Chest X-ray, PA view. Patient: 48 years old, sex M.
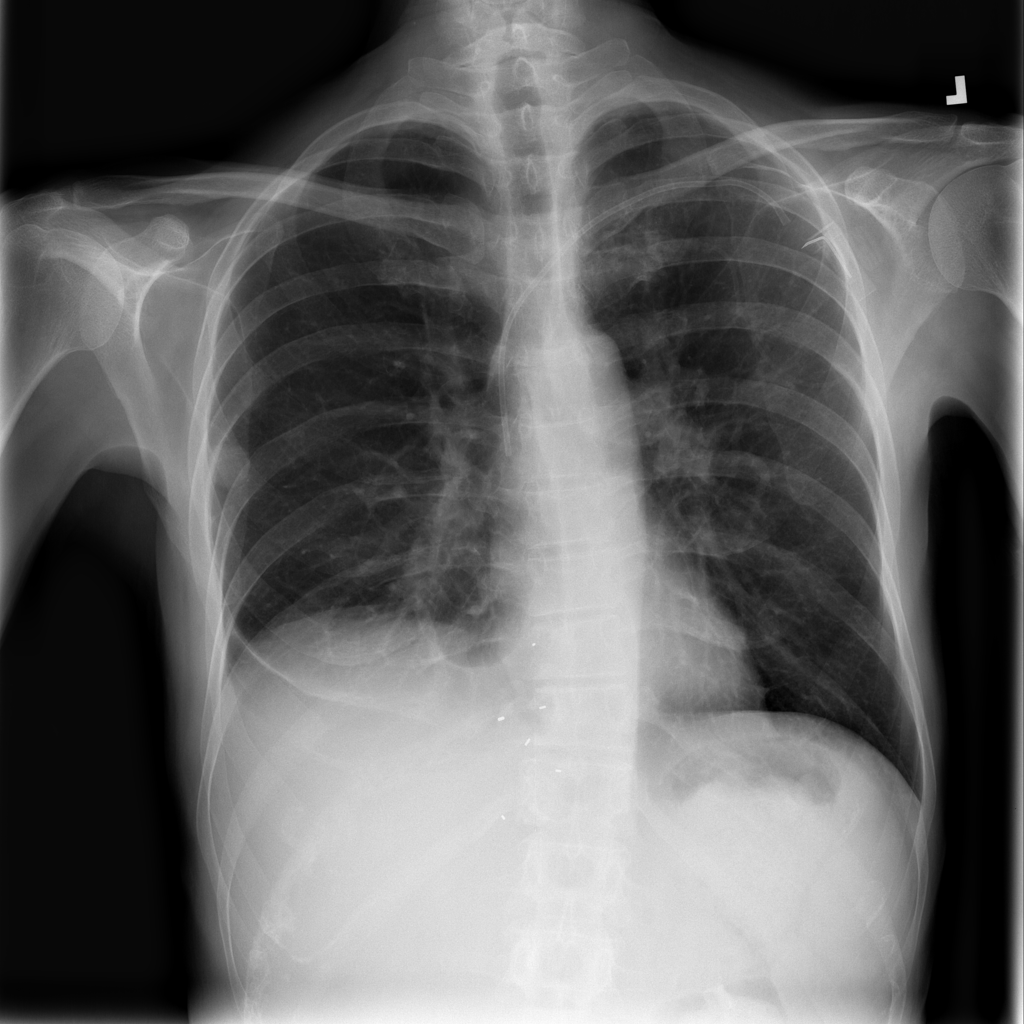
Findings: Atelectasis